Interaction volume radius: 5 \u00c5
Interaction volume height: 10 \u00c5
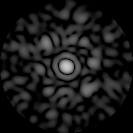
Disorder parameter: 0.839